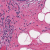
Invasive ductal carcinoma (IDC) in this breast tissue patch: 0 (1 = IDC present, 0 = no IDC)